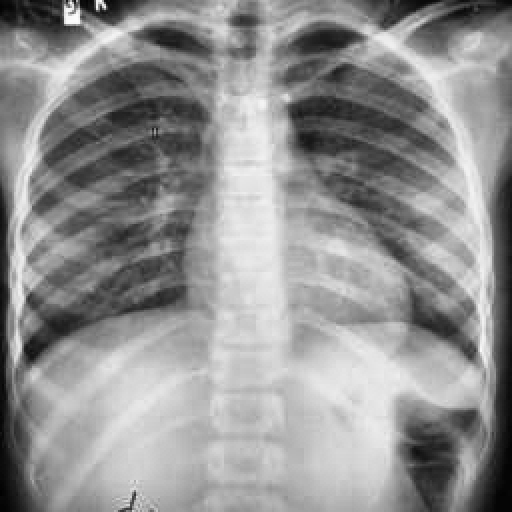
Finding: TUBERCULOSIS